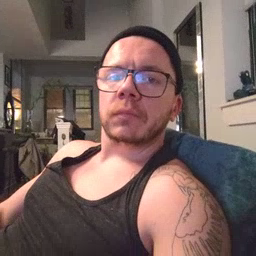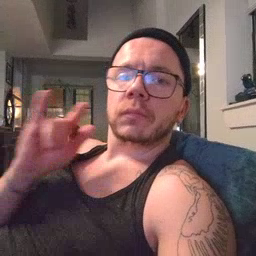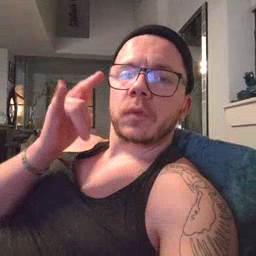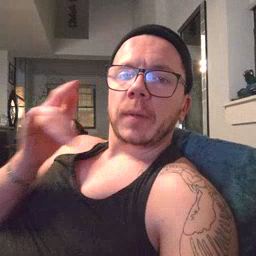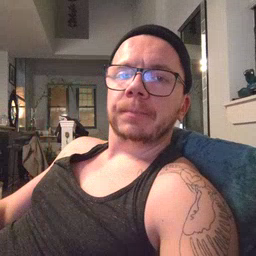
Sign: airplane